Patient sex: F
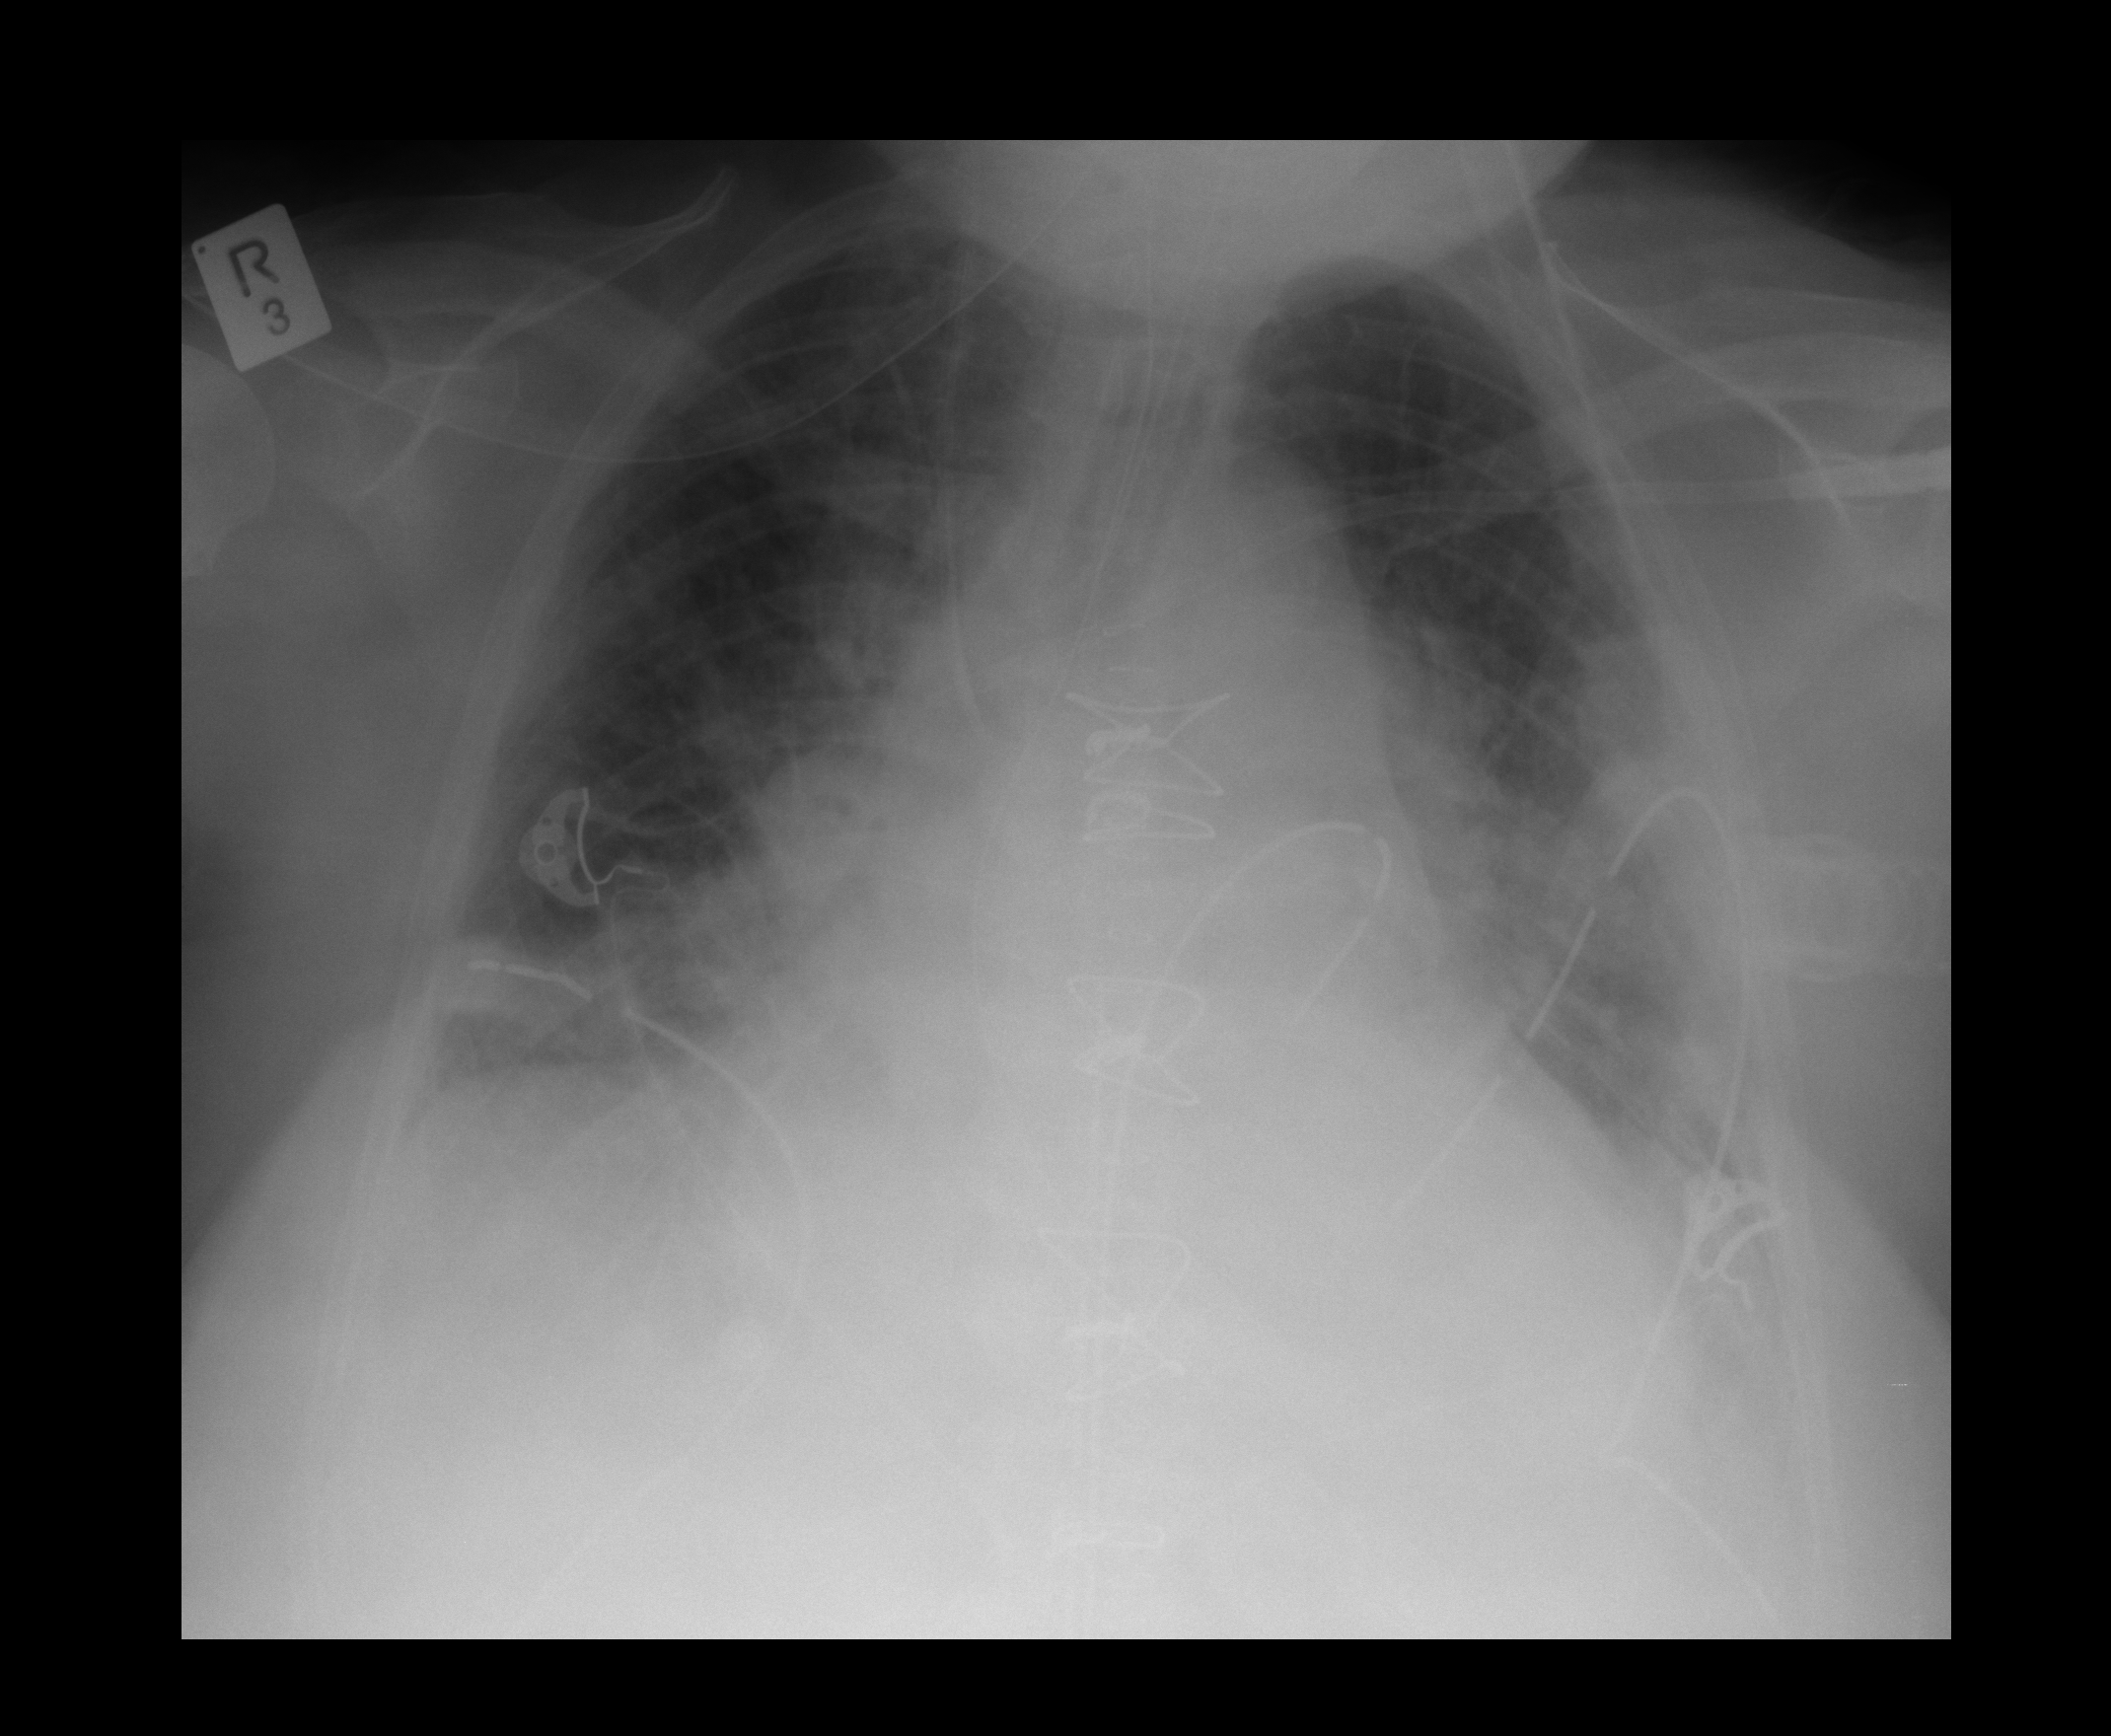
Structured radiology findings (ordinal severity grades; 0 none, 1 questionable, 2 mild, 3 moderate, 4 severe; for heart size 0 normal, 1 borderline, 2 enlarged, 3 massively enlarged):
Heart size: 2
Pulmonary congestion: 3
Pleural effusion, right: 2
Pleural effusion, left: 0
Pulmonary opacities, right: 2
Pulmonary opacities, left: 2
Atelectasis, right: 2
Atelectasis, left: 2